Question: I have made a wordpress plugin that can fetch an unknown number of Google calendar feeds and show the next event for every calendar in a widget. It works, but right now I have hardcoded the feeds into the code. It does'nt seems like very good practise so I am planning for an admin interface. For every feed I add there is three pieces of information that are stored with them in an array: a) the feed url. b) A nickname for the feed. c) If the nickname should be shown.
Here is some ugly mockup of the admin interface I did just to show the idea:

My problems with this:
1. I know by all tutorials how to store one piece of information in one variable. But how do I store an unknown number of them? Could I use an array with the $instance variable? I have really no clue from the code samples I've seen of how to do that.
2. How do I make this dynamic, so for every feed I add it instantly shows up in the interface? There would be great to be able to change the order of them also.
I want to learn and regarding question number two I think I could come upp with something in javascript when I'm there. But for question number one I have no idea where to start looking. So if someone could give some hints and a push in the right direction I would be very thankful.
# Update
Thanks for the input. I really need to free some time to try to implement this, but i may take a few days more. The answer that was the most helpfull to me get the bounty...
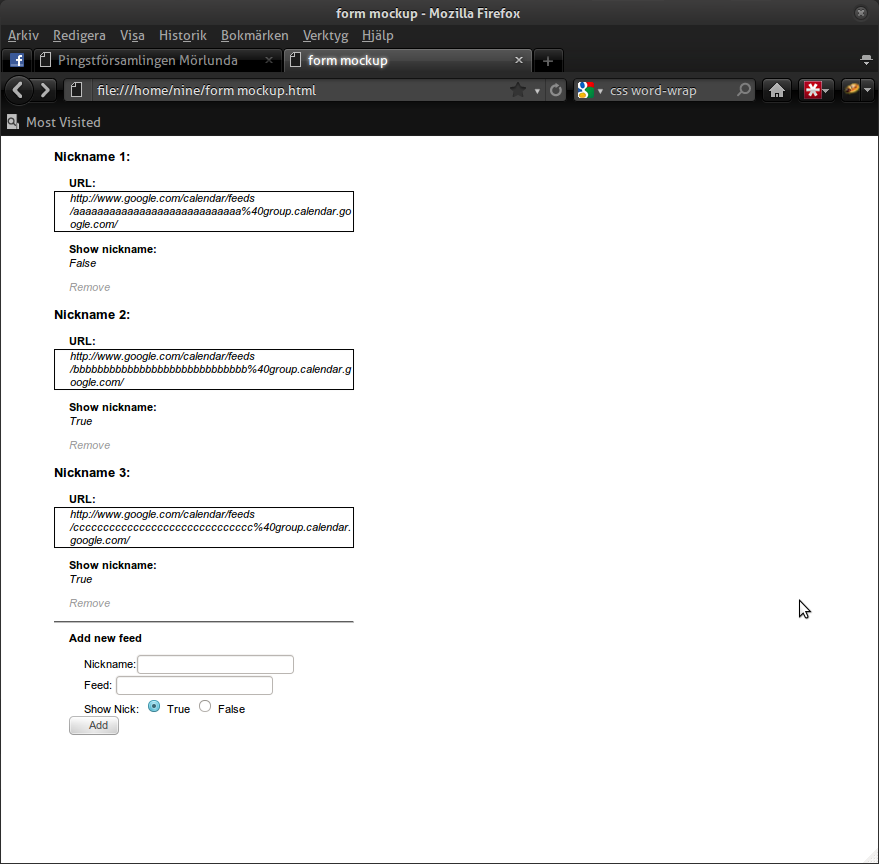
Answer: You can save array's with <URL>
I would recommend against this if you plan to store more then ~20.
'''
<?php
$feeds = array(
0 => array(
'feedUrl' => 'http://calander.google.com/calname1',
'nickname' => 'first calander',
'useNick' => false
),
1 => array(
'feedUrl' => 'http://calander.google.com/calname2',
'nickname' => 'birtday calander',
'useNick' => true
),
2 => array(
'feedUrl' => 'http://calander.google.com/calname3',
'nickname' => 'take out garbage days calander',
'useNick' => false
),
);
add_option('calender_feeds', $feeds, '', 'no');
?>
<?php
//read feeds
$feeds = get_option('calender_feeds');
?>
'''
As suggested for the dynamic adding of multiple field I suggest jQuery.